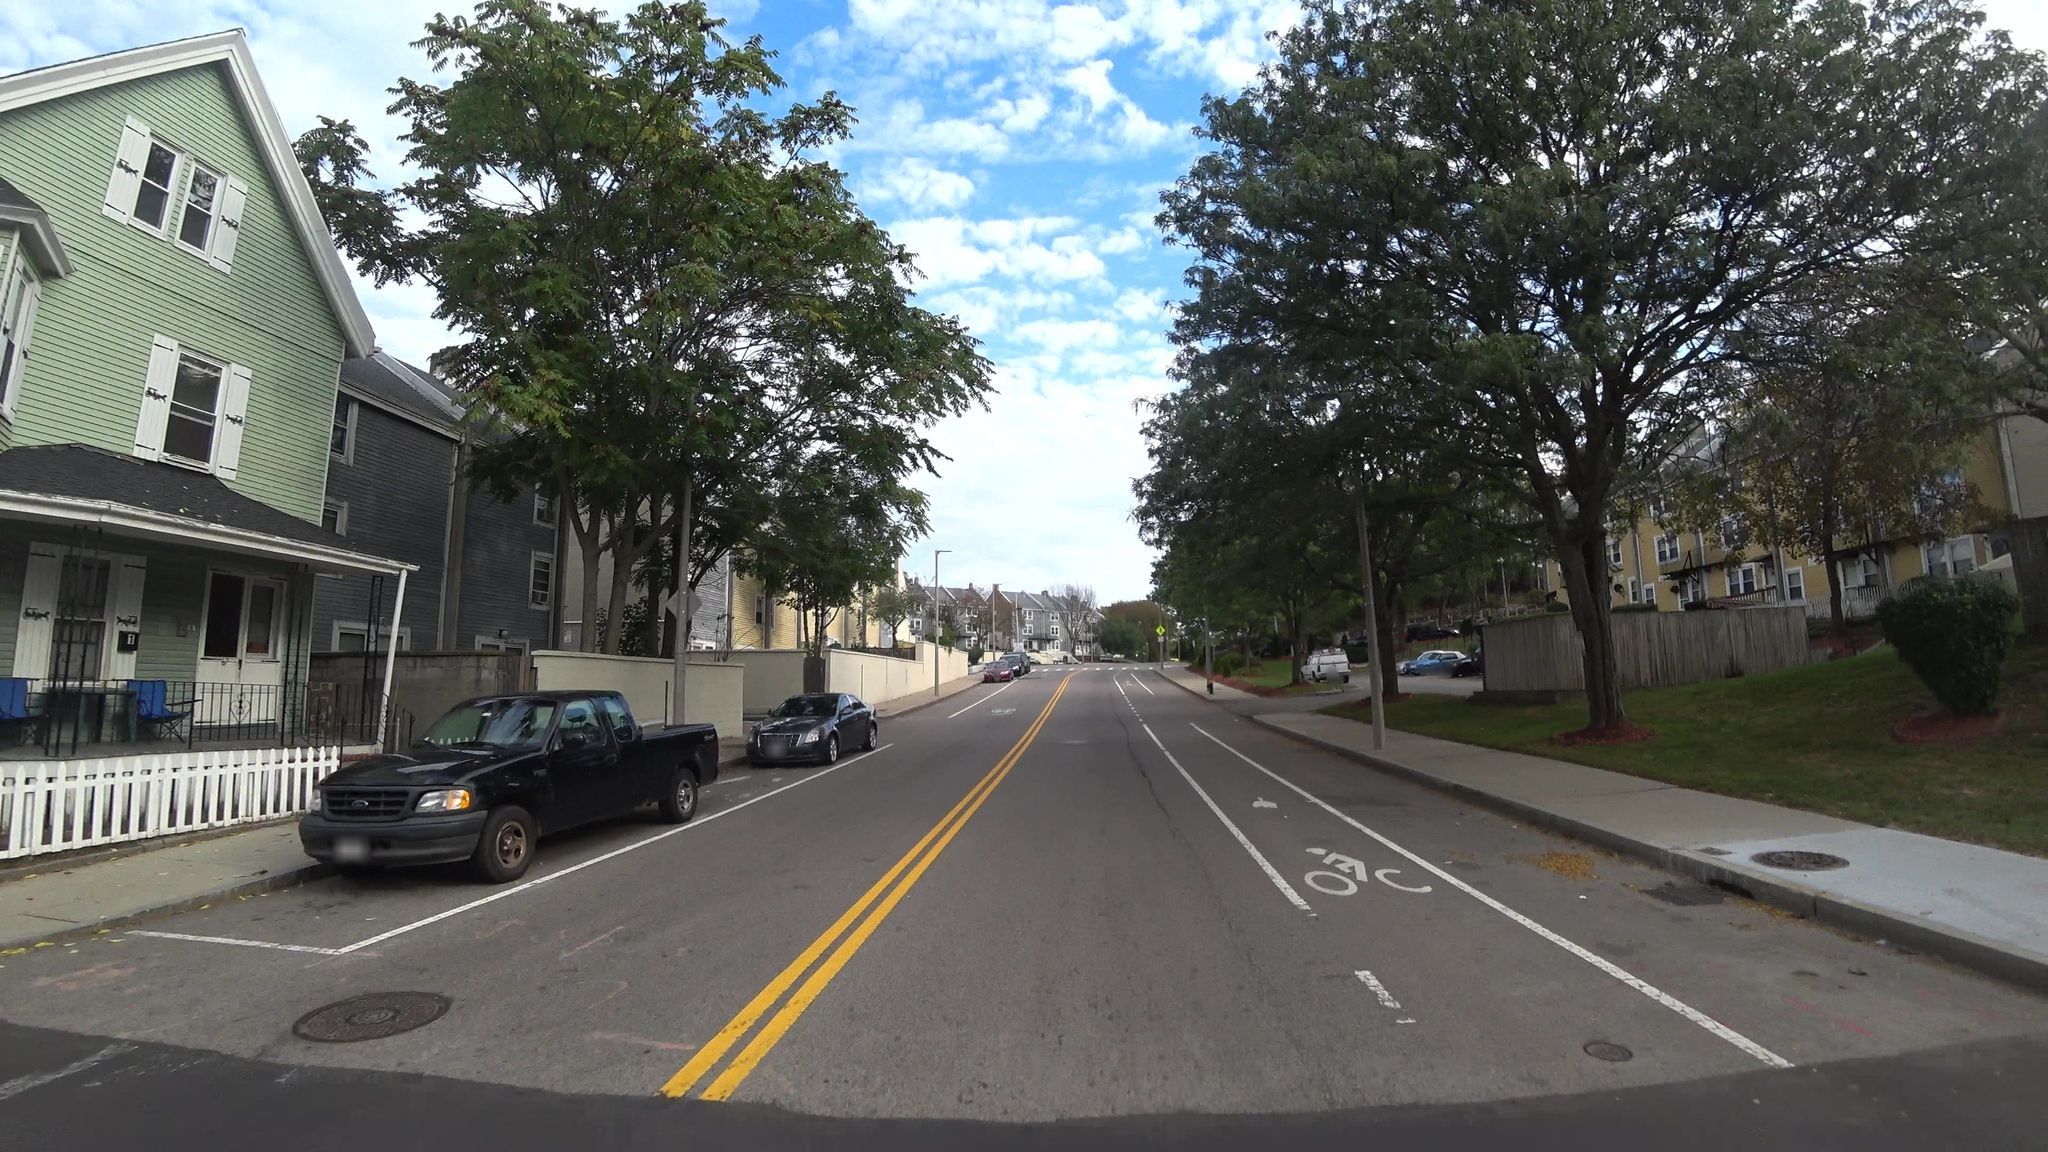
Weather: cloudy
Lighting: day
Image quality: good
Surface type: cycling surface
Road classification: tertiary
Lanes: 2
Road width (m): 14.0
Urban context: urban centre
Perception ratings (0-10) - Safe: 8.95, Lively: 8.48, Beautiful: 7.14, Boring: 3.74, Depressing: 1.27, Wealthy: 6.4